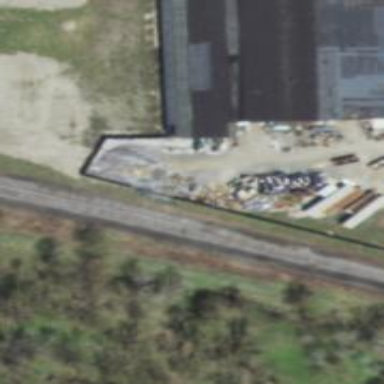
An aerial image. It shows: Railway siding for service.